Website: slack
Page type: stored-credit-cards
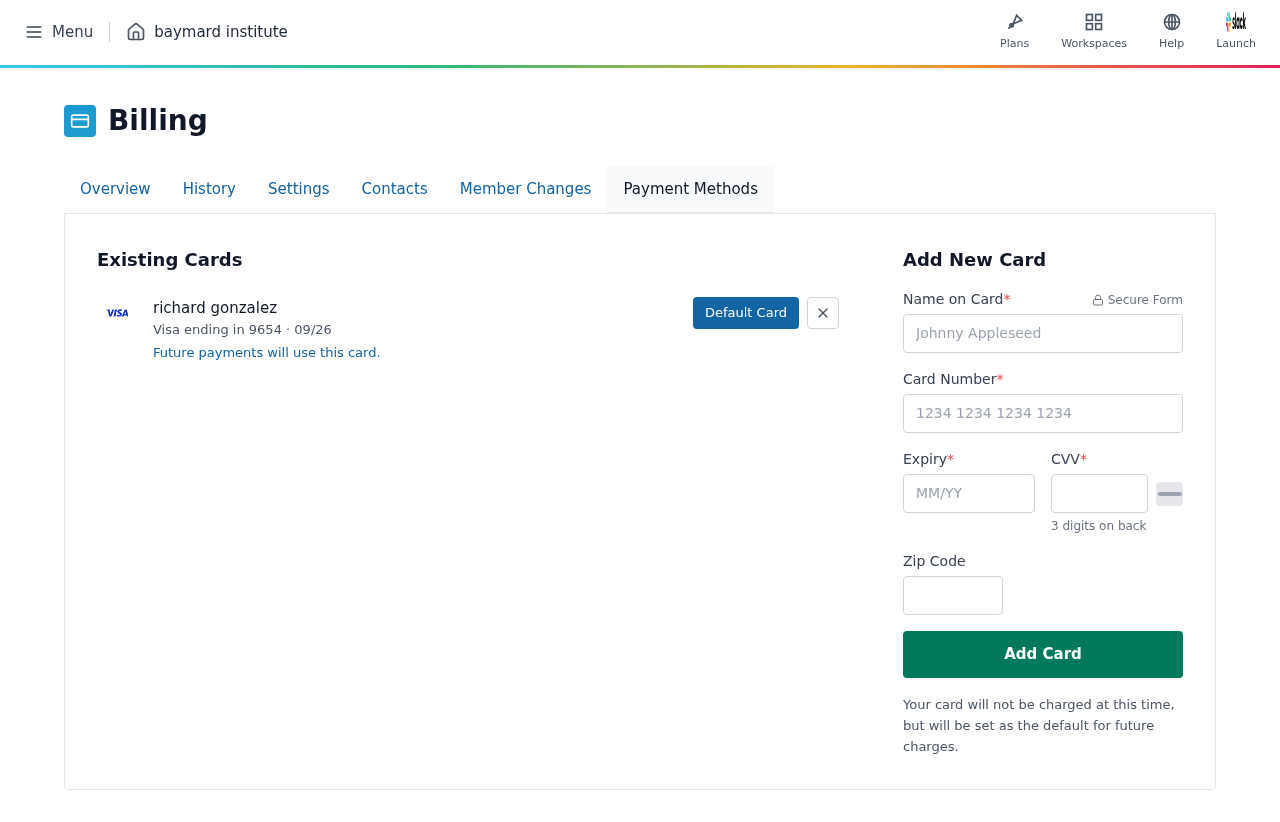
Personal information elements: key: PII_CARD_CVV
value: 816
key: PII_CARD_EXPIRY
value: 09/26
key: PII_CARD_EXPIRY_MONTH
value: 09
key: PII_CARD_EXPIRY_YEAR
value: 26
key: PII_CARD_LAST4
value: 9654
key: PII_CARD_NUMBER
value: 4560 3365 4884 9654
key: PII_CARD_TYPE
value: Visa
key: PII_FULLNAME
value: richard gonzalez
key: PII_FULLNAME
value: Richard Gonzalez
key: PII_POSTCODE
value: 84507